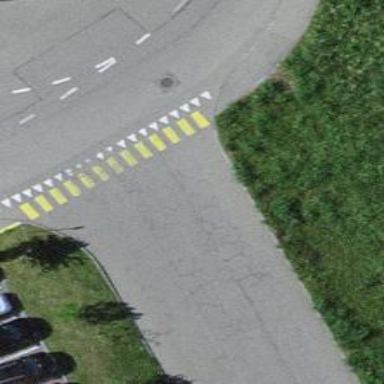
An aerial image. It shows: Uncontrolled zebra crossing with notable zebra markings.